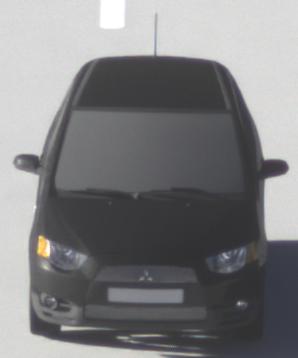
Make: Mitsubishi
Model: Colt 1.1
Detailed model: Colt (VI)
Model produced from: 2008/11
Model produced until: 2010/10
Doors: 3
Color: black
Road condition: dry road
Daytime: morning or afternoon
Contrast: medium contrast